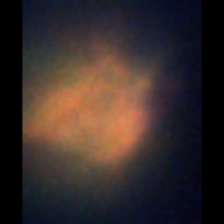
Taxon: Unknown_detritus
Group: Unknown